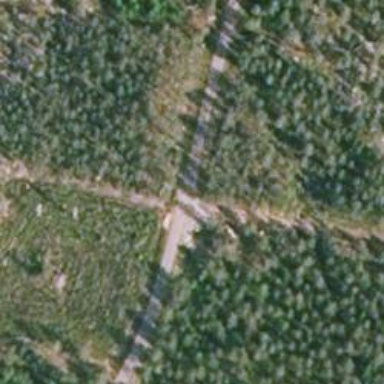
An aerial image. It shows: Unclassified road.